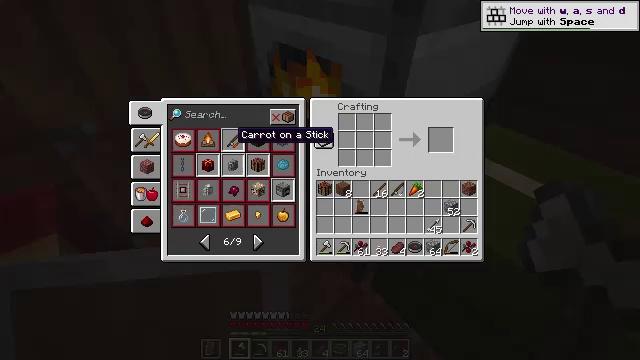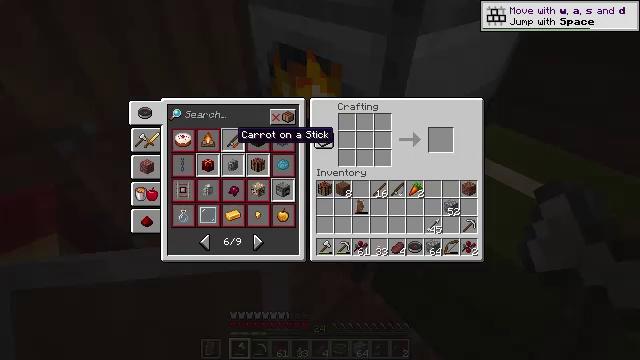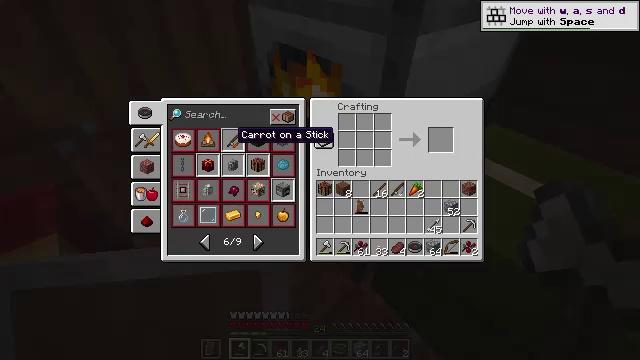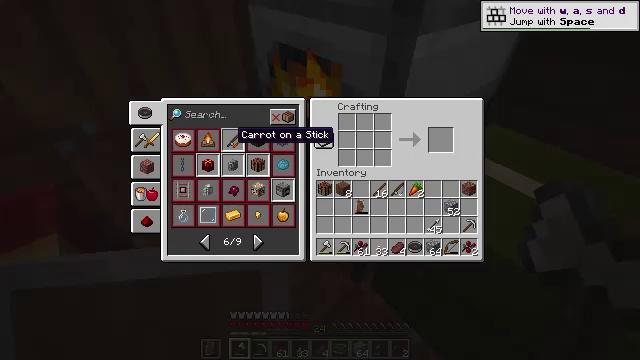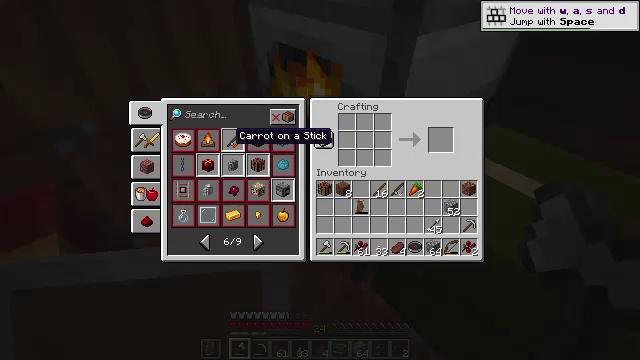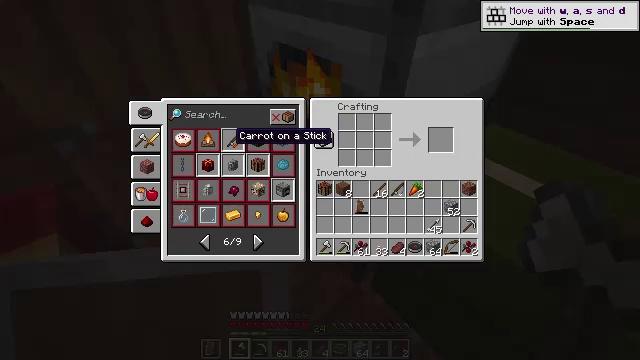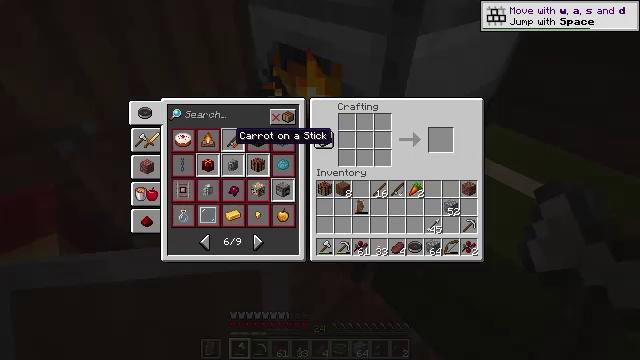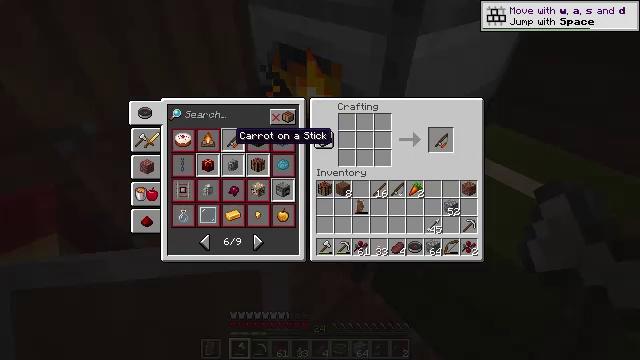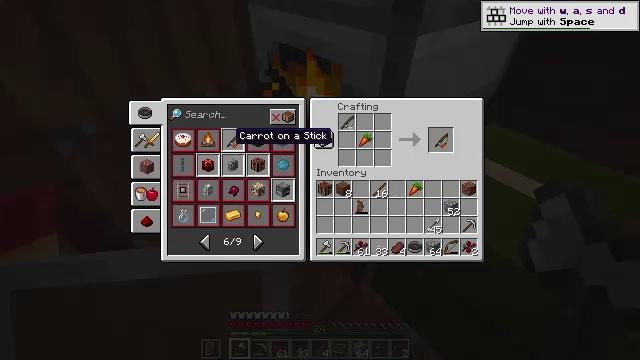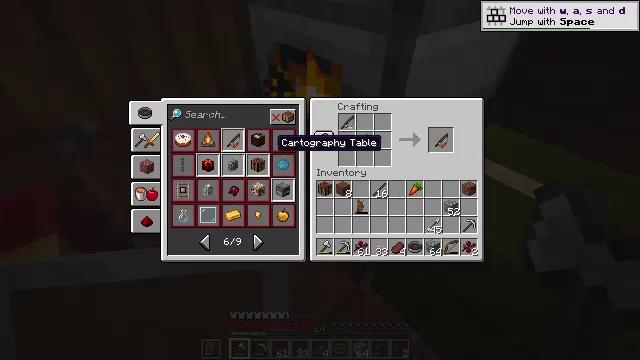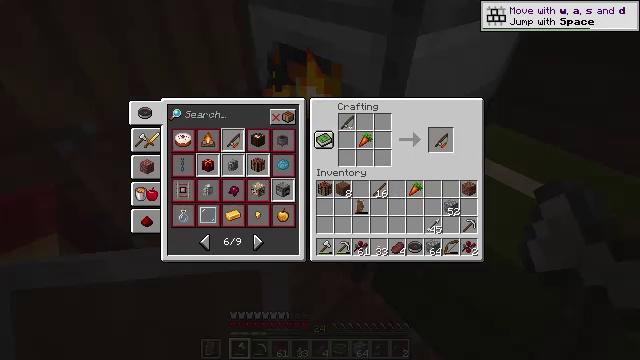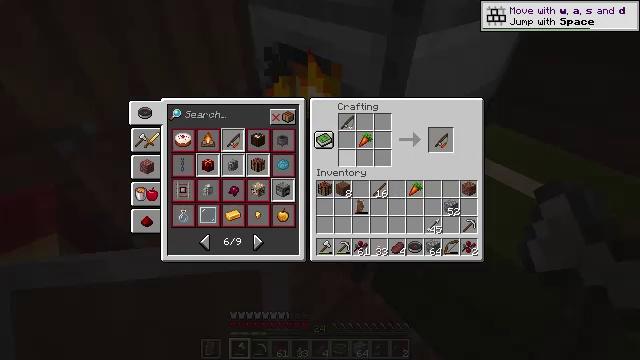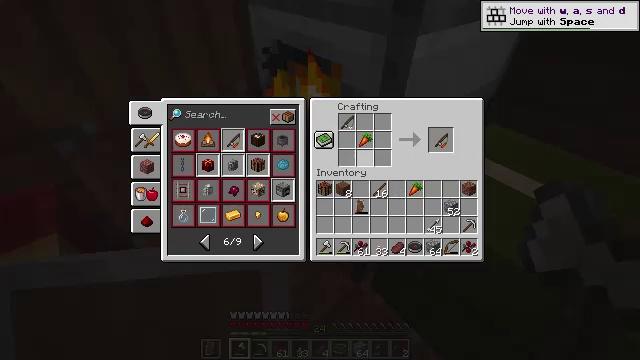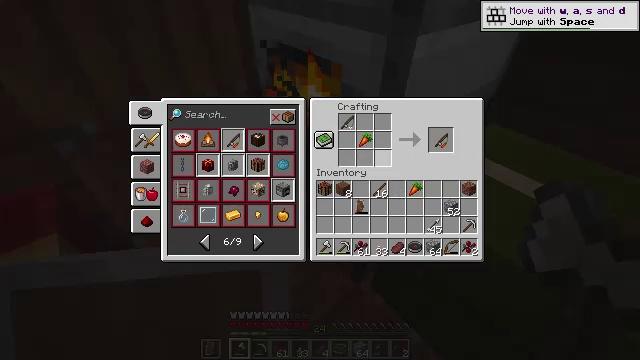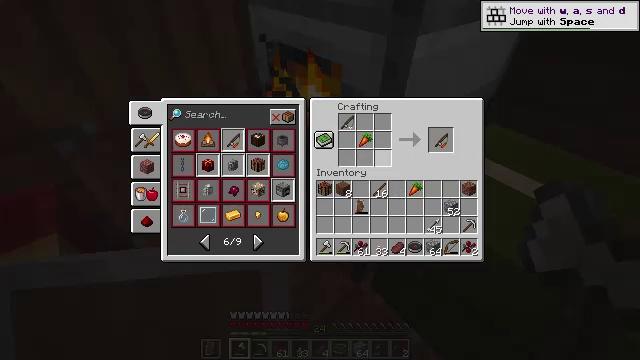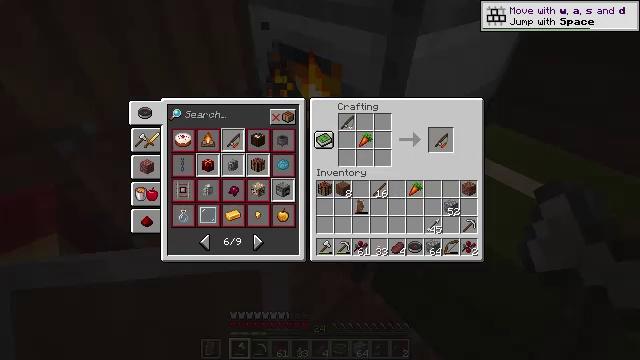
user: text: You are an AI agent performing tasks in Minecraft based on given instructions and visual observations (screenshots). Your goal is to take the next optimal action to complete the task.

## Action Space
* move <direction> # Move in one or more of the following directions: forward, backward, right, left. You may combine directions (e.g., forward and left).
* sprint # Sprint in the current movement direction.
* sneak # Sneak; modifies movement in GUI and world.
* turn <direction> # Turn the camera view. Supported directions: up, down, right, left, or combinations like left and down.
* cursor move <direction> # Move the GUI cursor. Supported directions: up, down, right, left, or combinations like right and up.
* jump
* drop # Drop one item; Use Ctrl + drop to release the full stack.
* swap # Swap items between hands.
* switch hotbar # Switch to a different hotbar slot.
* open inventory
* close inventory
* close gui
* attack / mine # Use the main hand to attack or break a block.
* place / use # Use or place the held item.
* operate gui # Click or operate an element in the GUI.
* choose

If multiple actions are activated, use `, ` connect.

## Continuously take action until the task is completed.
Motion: motion action
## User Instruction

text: Construct a carrot on a stick at the crafting table.
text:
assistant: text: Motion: no_op
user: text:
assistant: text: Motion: operate gui
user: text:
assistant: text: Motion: operate gui
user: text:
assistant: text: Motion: operate gui
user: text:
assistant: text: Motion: no_op
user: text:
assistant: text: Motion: no_op
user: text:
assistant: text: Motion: no_op
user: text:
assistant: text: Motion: no_op
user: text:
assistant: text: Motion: cursor move right and down
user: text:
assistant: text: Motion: cursor move right and down
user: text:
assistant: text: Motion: cursor move right
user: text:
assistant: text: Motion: cursor move right
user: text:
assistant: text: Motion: no_op
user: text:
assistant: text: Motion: no_op
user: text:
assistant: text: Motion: cursor move right
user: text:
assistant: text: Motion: cursor move right
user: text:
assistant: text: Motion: cursor move right
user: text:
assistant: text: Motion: cursor move right
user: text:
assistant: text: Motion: no_op
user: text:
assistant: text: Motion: cursor move right
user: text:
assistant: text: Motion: no_op
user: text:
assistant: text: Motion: no_op
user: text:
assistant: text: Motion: no_op
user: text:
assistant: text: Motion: operate gui
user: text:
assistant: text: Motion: operate gui
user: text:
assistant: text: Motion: no_op
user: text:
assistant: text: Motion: no_op
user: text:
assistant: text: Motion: cursor move left and down
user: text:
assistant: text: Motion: no_op